Question: Count the number of objects in the diagram.
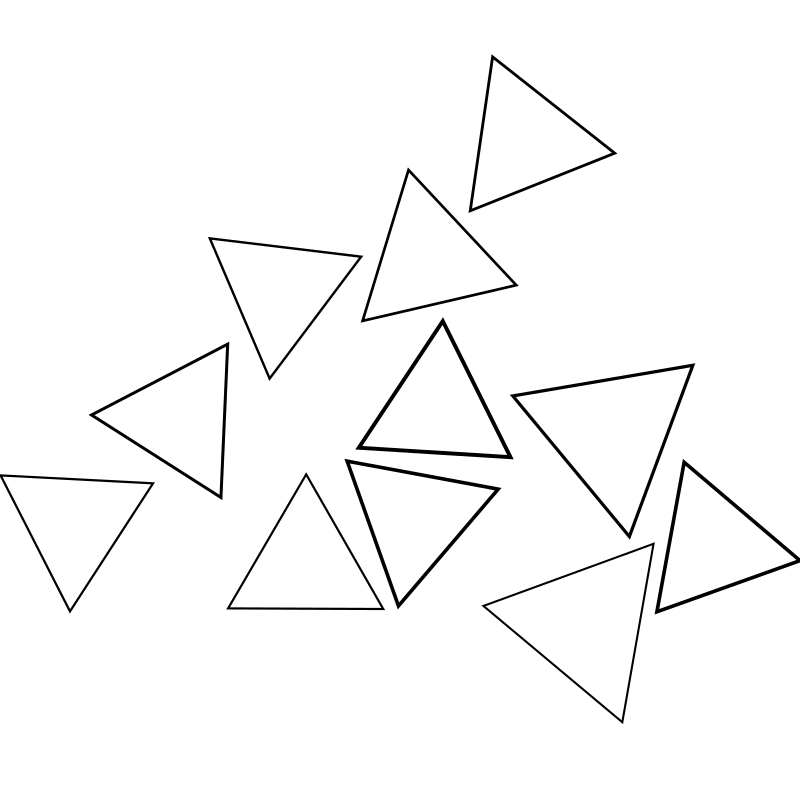
Answer: 11